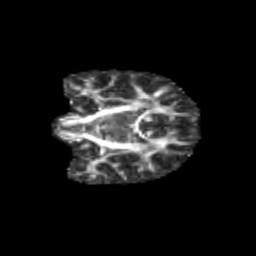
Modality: FA
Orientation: coronal
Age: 11
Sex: female
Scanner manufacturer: siemens
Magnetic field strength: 3 T
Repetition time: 3.8 s
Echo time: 0.07 s